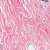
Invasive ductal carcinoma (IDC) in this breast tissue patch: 0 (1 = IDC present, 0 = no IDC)